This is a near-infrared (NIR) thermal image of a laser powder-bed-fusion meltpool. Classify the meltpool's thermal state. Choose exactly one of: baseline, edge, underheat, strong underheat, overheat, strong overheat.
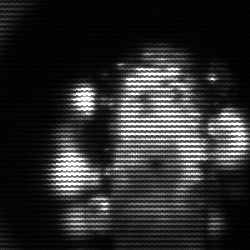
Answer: strong underheat